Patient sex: F
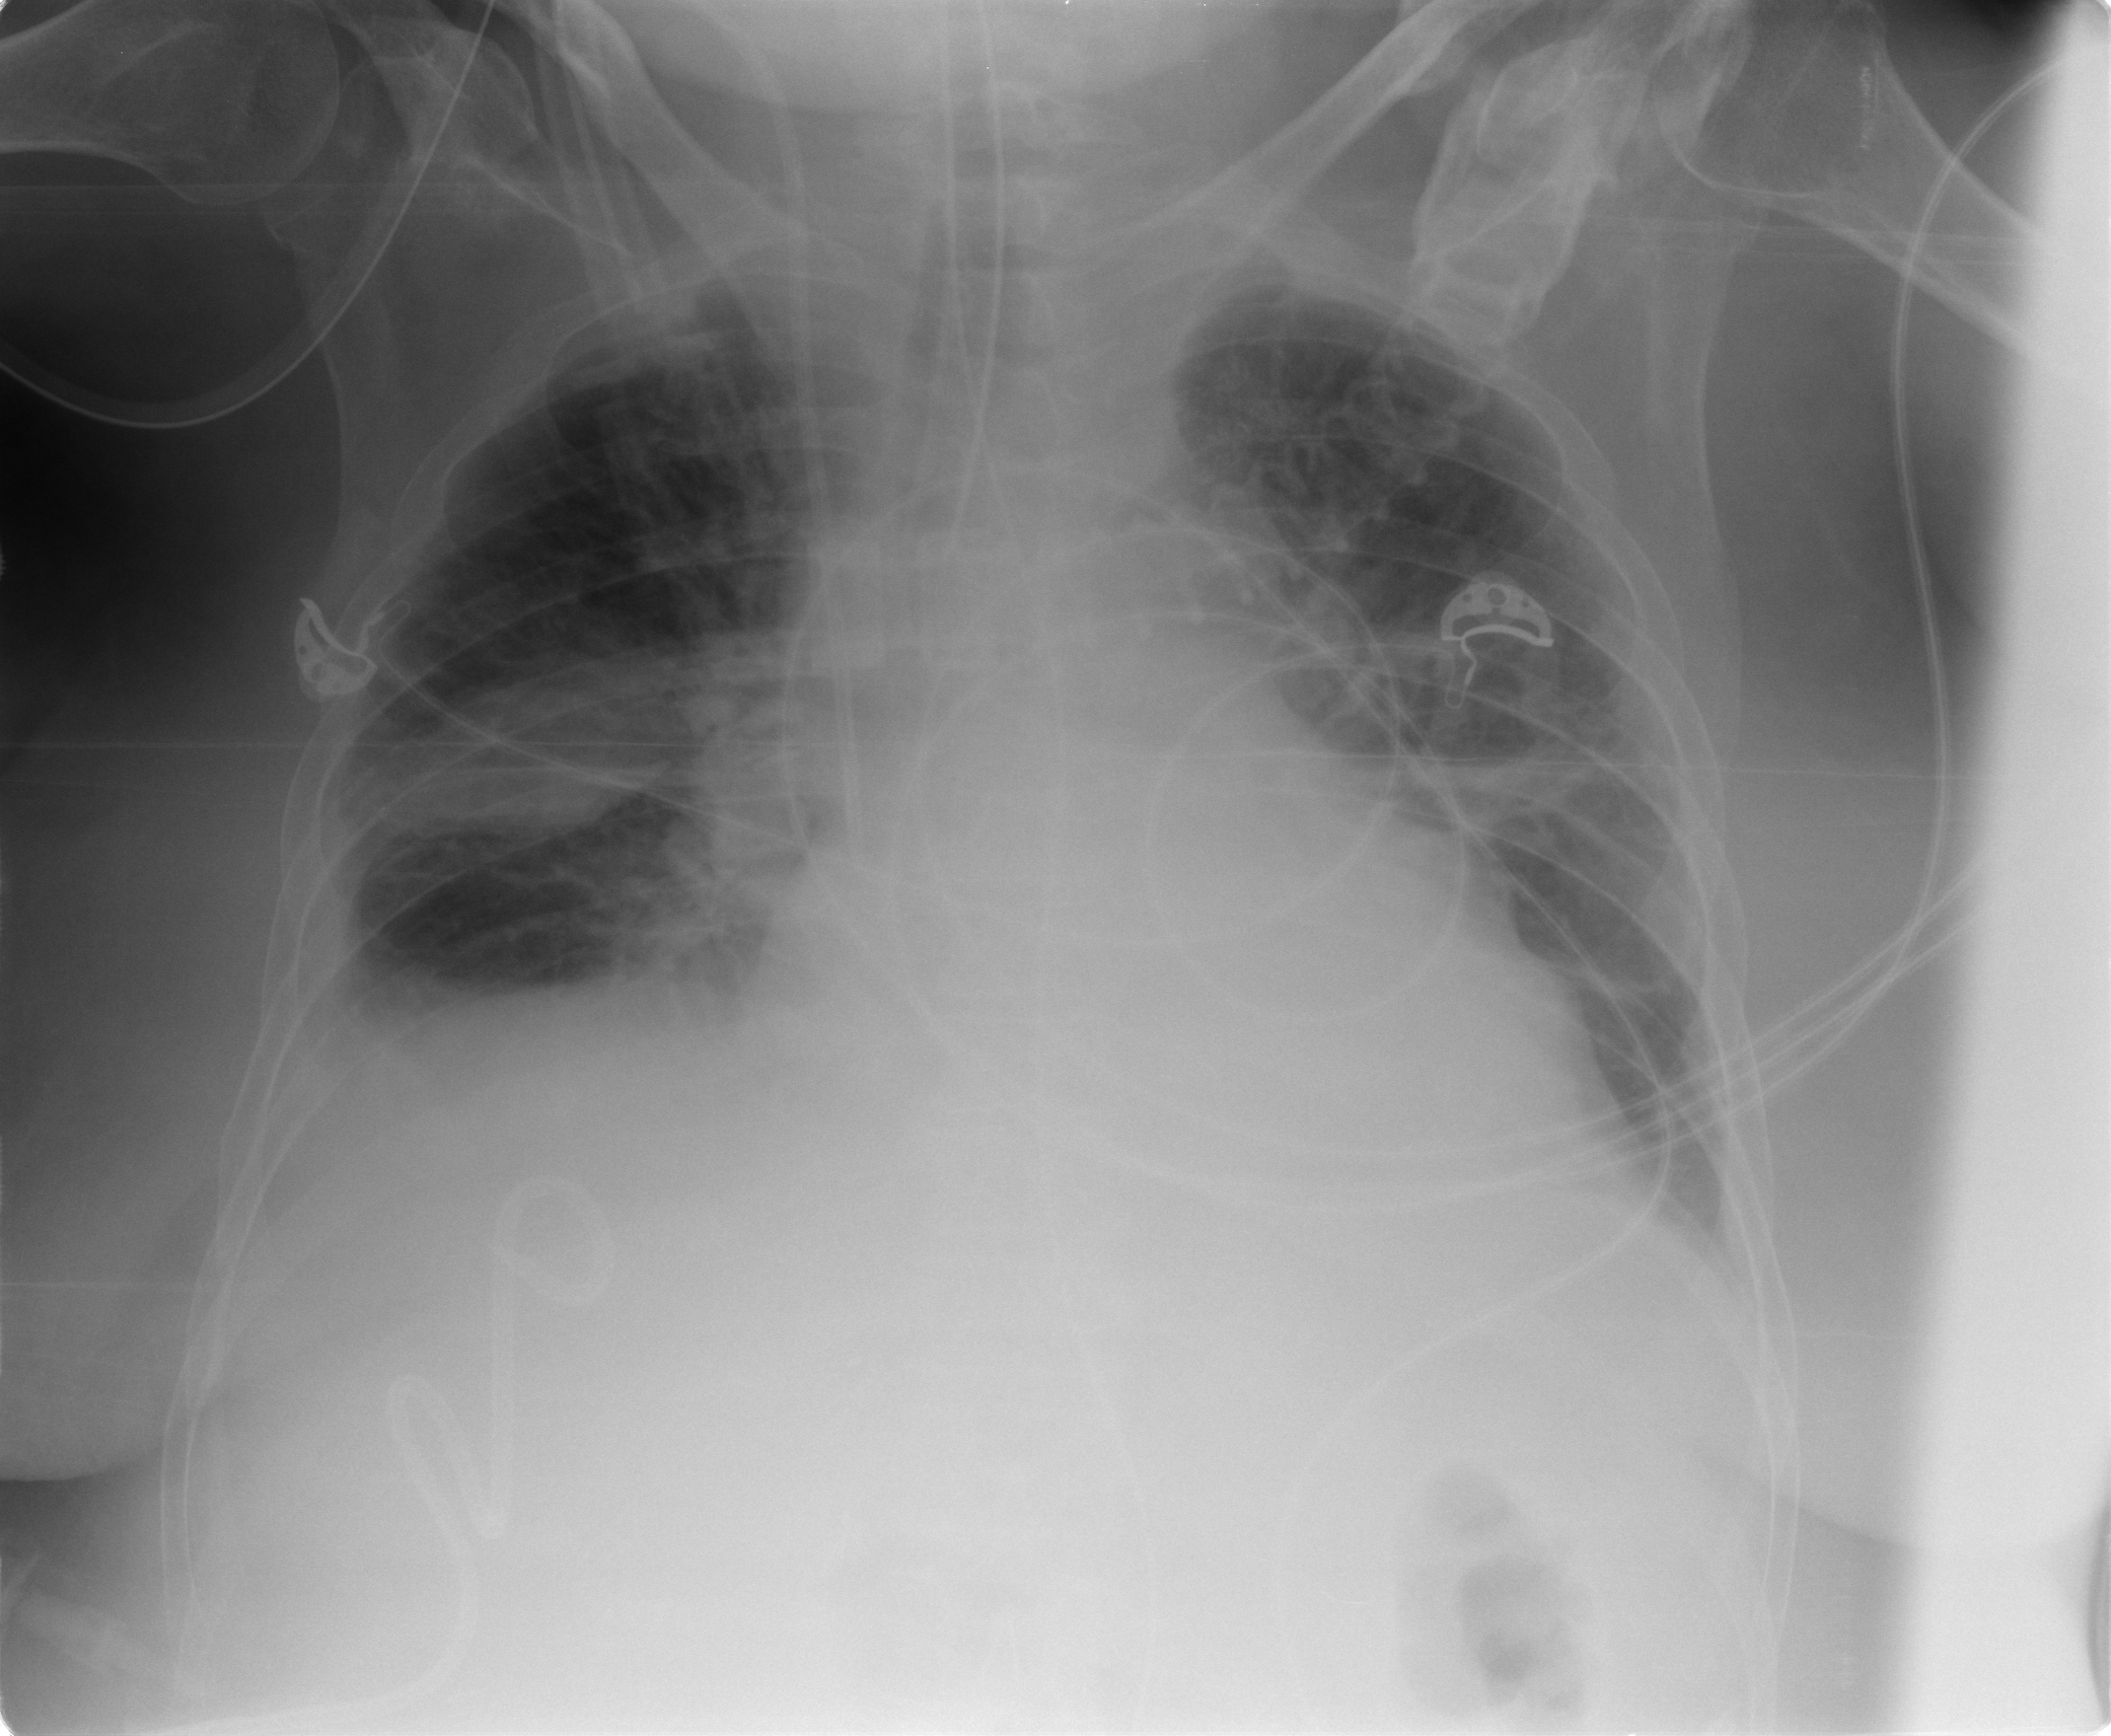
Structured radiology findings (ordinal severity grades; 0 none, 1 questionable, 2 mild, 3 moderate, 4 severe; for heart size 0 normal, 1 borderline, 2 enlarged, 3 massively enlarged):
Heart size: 0
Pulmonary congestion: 2
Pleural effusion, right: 2
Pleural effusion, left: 2
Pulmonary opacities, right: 2
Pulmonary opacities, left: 2
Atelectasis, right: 2
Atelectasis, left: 0